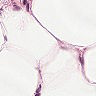
Metastatic tissue present: no